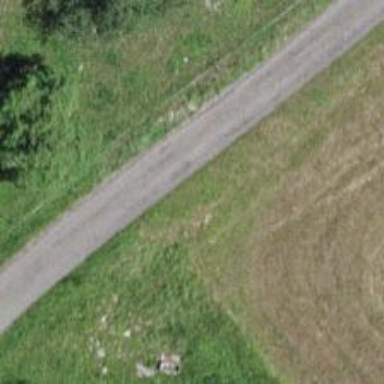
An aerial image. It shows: Well-maintained track road of grade 1.